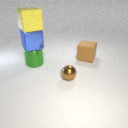
small brown metal sphere to the right of large green metal cylinder